Aerial crown-view tile of a tropical tree (Barro Colorado Island, Panama), acquired 20240918:
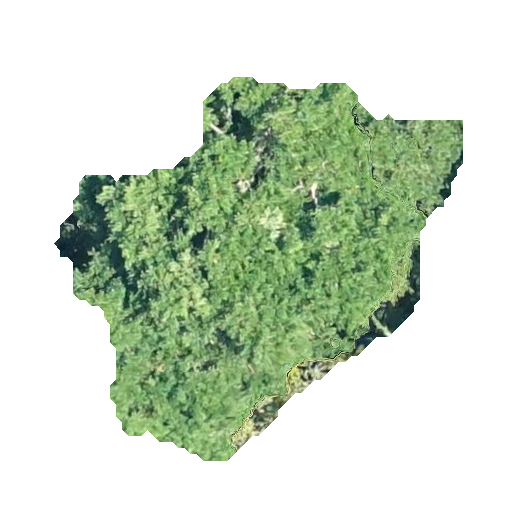
Species: Platypodium elegans
GBIF accepted scientific name: Platypodium elegans
Crown area: 149.892 m²